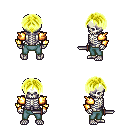
a pixel art fantasy rpg character, male body template, skeleton, gold arm armor, teal pants, gold parted hairstyle, dagger, four views (front, back, left, right), 2x2 character sprite sheet, small pixel art, hard edges, no anti-aliasing